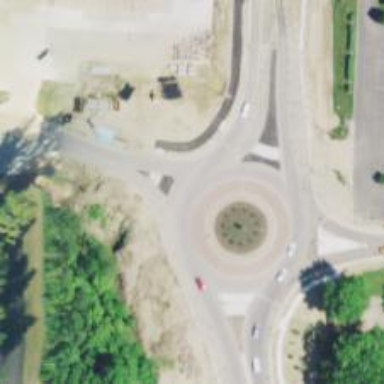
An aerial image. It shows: Roundabout on primary highway.